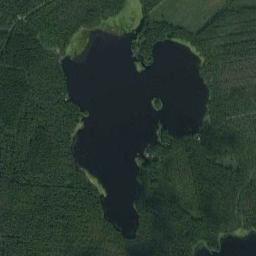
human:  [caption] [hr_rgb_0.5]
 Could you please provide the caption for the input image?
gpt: There are many trees around the lake .

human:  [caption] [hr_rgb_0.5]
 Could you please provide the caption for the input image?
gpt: The lake lies in the dense forest and the water is dark blue .

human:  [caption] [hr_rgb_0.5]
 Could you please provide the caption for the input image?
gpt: There is an irregular blue lake on the ground with lush green vegetation .

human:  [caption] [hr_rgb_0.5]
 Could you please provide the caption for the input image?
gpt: The lake in the picture looks like a caterpillar .

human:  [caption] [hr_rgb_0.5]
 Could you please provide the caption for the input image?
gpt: There are green forests around the lake .